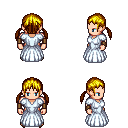
a pixel art fantasy rpg character, male body template, human, light skin, underdress, magenta pants, blonde twin-tailed hairstyle, leather bracers, gold boots, four views (front, back, left, right), 2x2 character sprite sheet, small pixel art, hard edges, no anti-aliasing